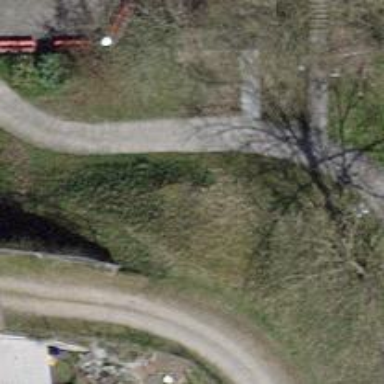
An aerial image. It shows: Road with steps.